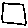
Label: square